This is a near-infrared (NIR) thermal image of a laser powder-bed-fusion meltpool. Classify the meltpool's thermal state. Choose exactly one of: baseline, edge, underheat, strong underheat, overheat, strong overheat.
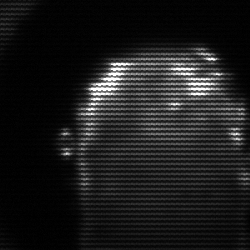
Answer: baseline